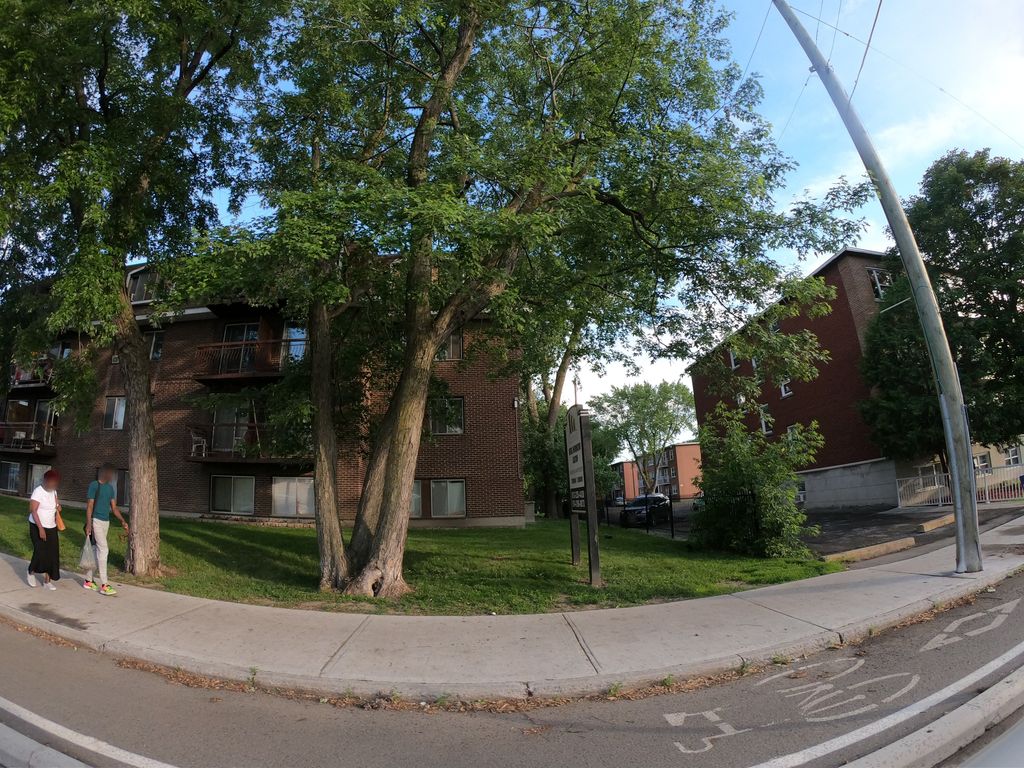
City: ottawa-gatineau